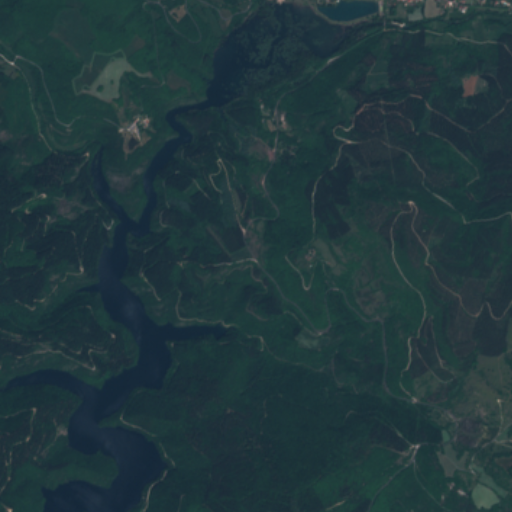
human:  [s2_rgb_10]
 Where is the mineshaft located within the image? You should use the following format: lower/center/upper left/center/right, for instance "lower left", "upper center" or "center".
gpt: The mineshaft is located in the lower right of the image.
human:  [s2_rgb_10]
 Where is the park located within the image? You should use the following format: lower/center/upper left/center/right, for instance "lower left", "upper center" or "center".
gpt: The park is located in the upper right of the image.
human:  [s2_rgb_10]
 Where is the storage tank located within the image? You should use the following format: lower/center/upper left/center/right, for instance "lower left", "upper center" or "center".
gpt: The storage tank is located in the lower left of the image.
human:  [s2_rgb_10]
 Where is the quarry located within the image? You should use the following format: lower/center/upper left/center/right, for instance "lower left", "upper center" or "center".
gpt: There is no quarry in the image.